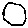
Label: hexagon